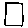
Label: square